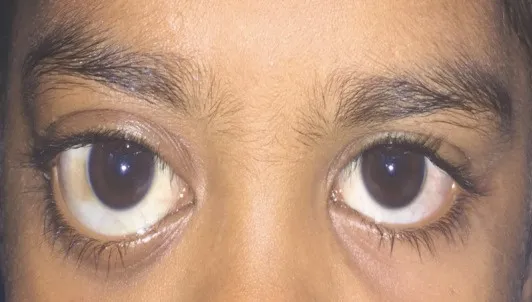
Post-injection photograph of the patient with reduction in proptosis.
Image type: medical_photograph (other_medical_photograph)